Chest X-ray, AP view. Patient: 34 years old, sex F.
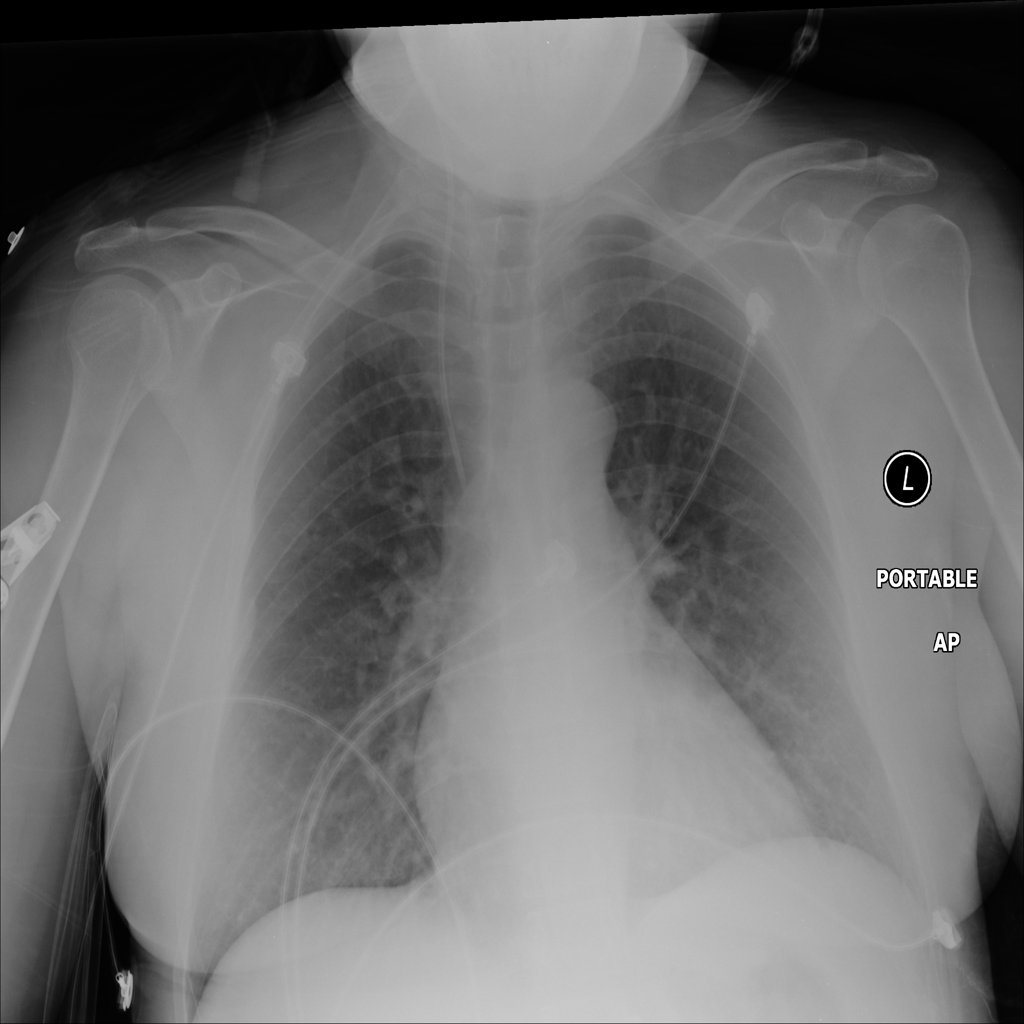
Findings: Atelectasis, Infiltration